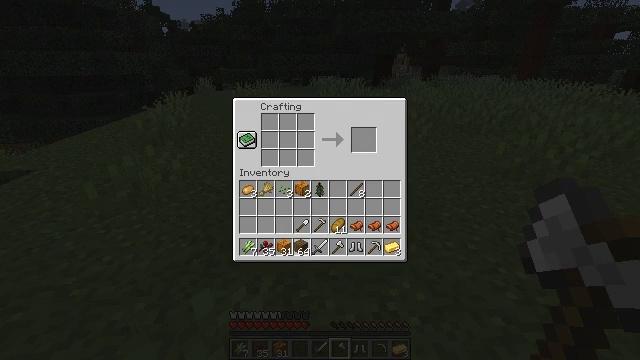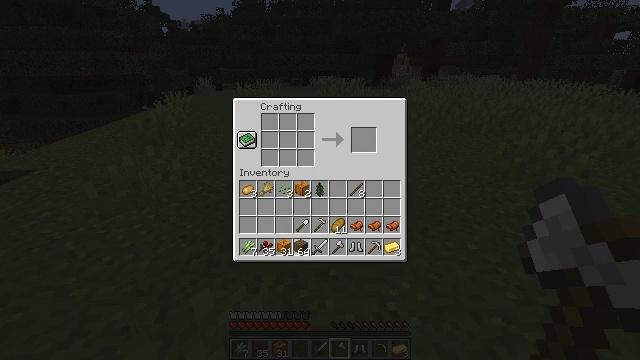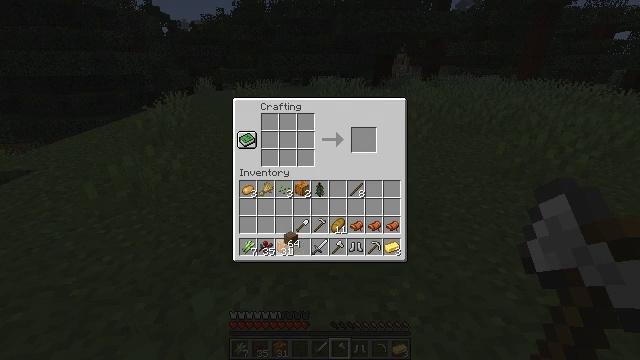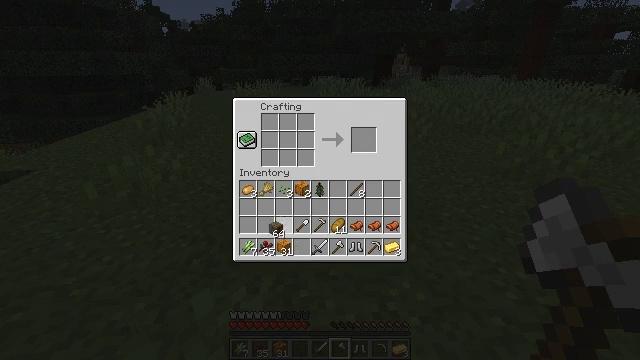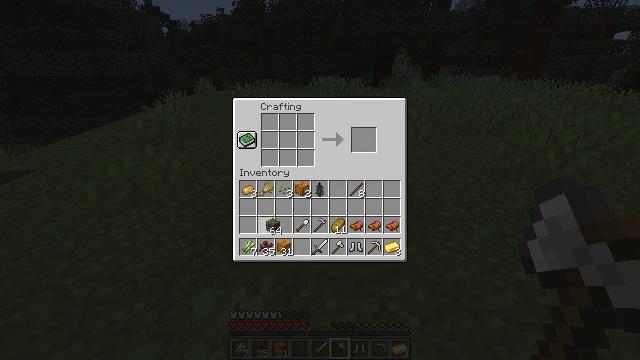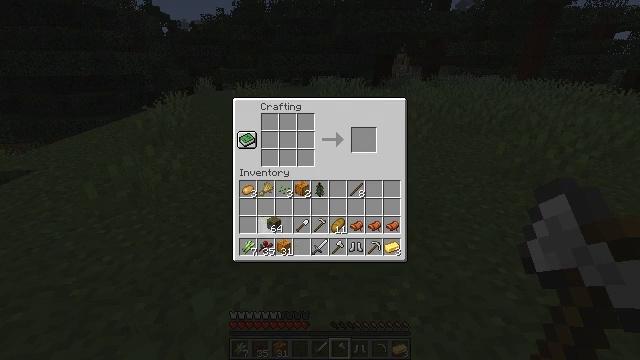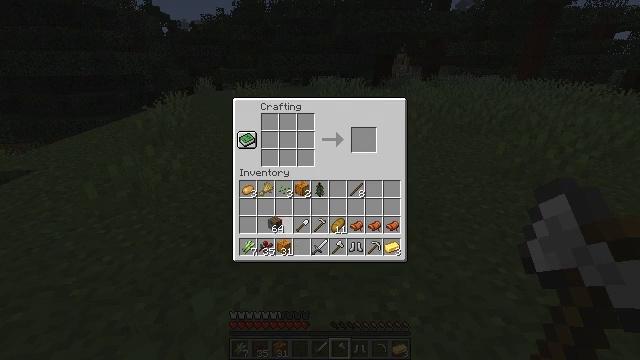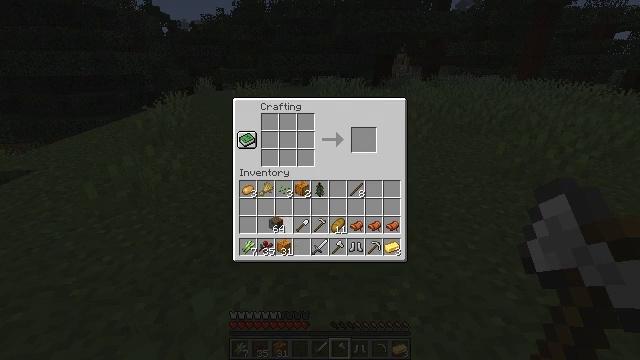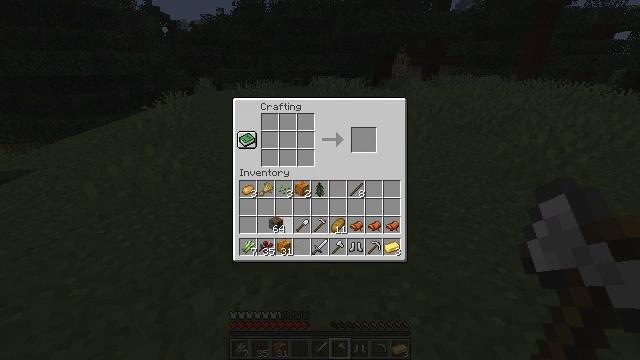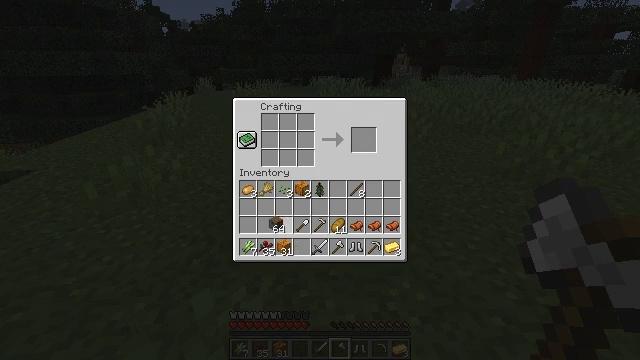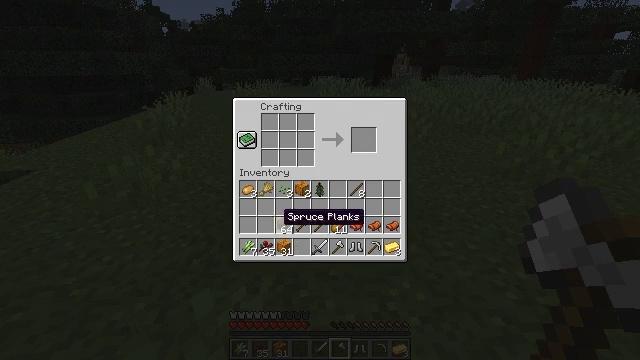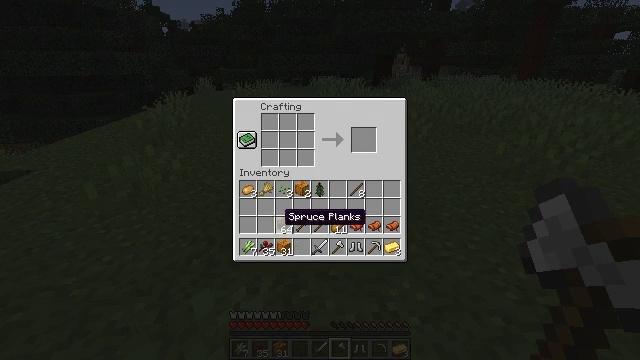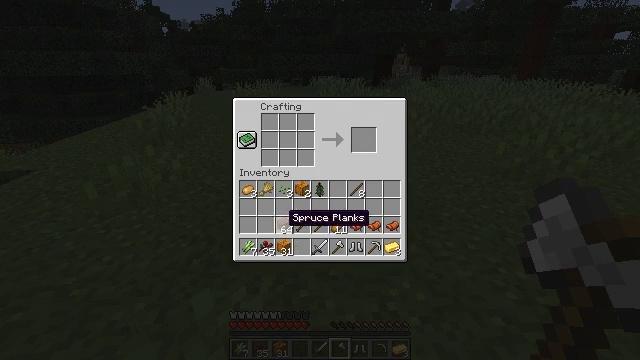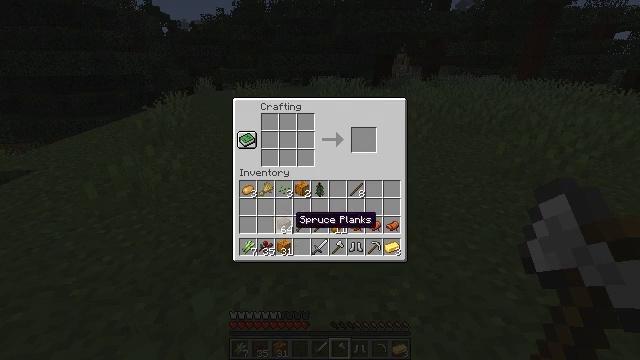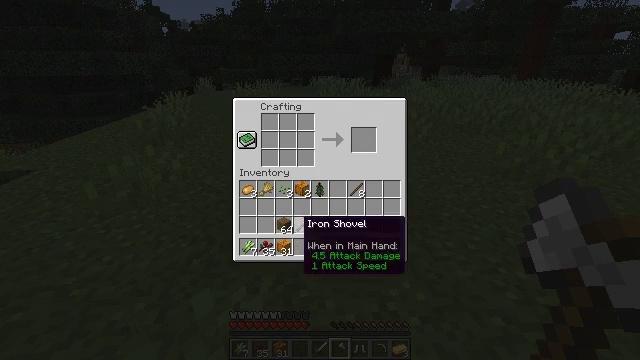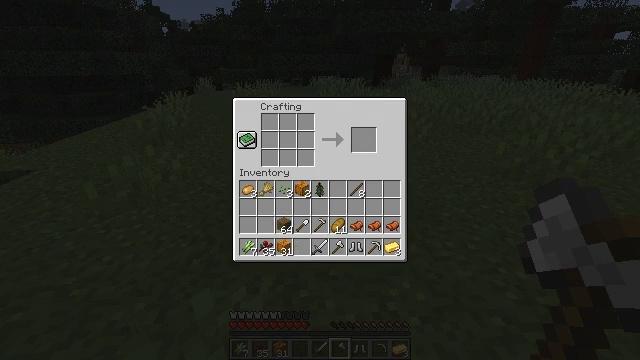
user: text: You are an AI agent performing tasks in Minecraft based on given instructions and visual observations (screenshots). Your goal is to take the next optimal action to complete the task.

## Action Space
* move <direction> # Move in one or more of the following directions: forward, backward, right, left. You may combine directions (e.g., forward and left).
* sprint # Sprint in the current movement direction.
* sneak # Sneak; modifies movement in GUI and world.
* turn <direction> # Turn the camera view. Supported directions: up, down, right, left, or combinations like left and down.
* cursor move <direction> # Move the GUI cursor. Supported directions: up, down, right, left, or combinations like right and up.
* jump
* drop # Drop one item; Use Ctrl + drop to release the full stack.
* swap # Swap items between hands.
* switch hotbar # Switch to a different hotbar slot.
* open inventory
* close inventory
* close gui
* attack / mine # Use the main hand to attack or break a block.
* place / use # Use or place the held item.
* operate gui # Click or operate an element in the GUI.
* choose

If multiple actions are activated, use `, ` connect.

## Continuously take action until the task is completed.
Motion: motion action
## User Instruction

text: Gather grass on the ground.
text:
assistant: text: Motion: operate gui
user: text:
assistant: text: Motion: cursor move left and up, operate gui
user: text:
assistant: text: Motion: cursor move left and up
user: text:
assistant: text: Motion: no_op
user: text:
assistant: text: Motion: no_op
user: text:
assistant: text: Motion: no_op
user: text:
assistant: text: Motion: operate gui
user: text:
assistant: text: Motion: operate gui
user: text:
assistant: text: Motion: operate gui
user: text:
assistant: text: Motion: no_op
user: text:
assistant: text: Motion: no_op
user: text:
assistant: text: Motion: no_op
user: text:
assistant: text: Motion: no_op
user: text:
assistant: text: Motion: cursor move right
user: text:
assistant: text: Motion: no_op
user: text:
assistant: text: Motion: no_op
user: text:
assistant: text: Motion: no_op
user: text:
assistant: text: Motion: no_op
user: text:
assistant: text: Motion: no_op
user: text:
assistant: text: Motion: no_op
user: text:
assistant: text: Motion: no_op
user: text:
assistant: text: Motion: no_op
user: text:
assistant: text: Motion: no_op
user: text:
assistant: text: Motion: no_op
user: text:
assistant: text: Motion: no_op
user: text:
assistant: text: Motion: no_op
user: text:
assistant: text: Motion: operate gui
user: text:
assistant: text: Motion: operate gui
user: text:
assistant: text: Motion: operate gui
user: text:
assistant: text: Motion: cursor move left and up